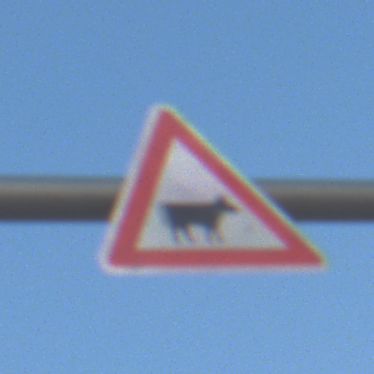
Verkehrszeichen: ViehtriebLinks
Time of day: SunriseSunset
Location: Outdoor (Suburban)
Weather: PartlyCloudy
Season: Winter
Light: Natural